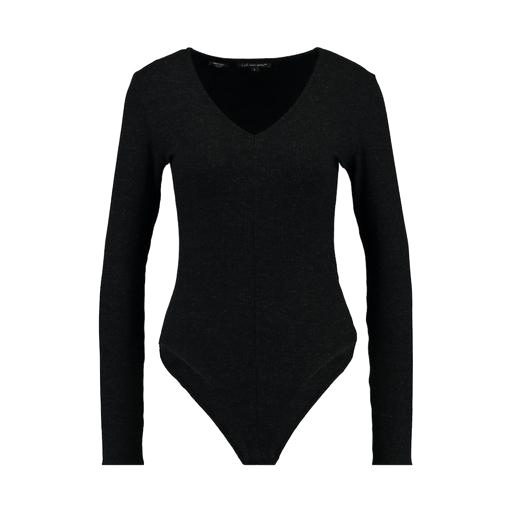
black plunge bodysuit, longer-sleeved and dark grey, black mira cape-effect bodysuit, white background